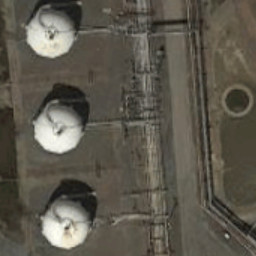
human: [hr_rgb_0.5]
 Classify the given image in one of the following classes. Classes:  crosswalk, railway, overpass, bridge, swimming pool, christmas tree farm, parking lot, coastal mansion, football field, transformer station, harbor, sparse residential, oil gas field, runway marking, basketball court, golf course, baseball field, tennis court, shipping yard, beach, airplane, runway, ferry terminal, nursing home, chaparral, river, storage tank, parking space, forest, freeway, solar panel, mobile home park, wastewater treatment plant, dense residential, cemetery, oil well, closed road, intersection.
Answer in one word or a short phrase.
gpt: storage tank